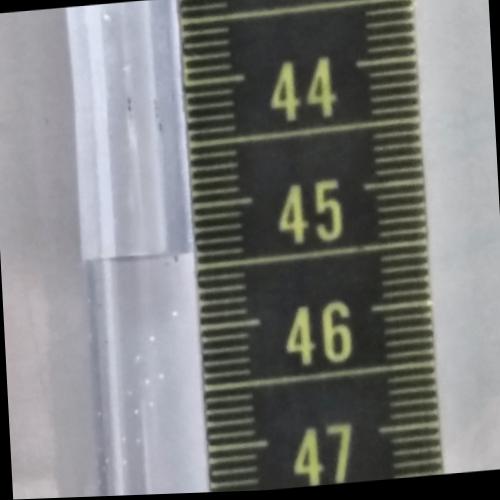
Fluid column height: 45.4 cm